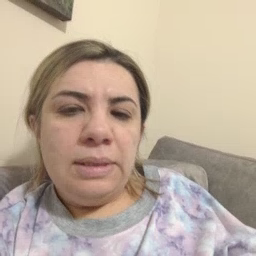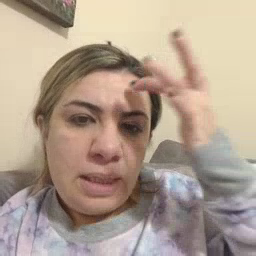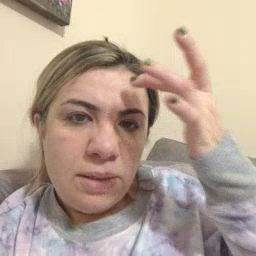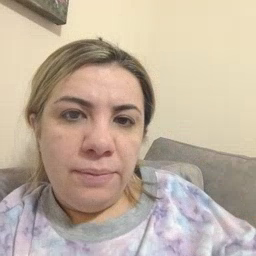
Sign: sick